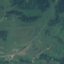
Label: Pasture